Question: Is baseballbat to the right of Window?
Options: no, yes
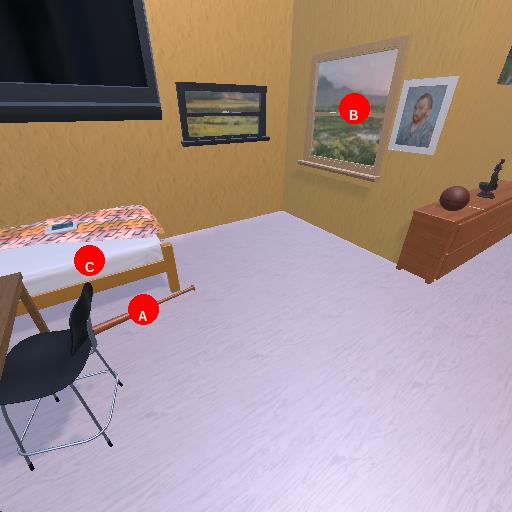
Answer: no